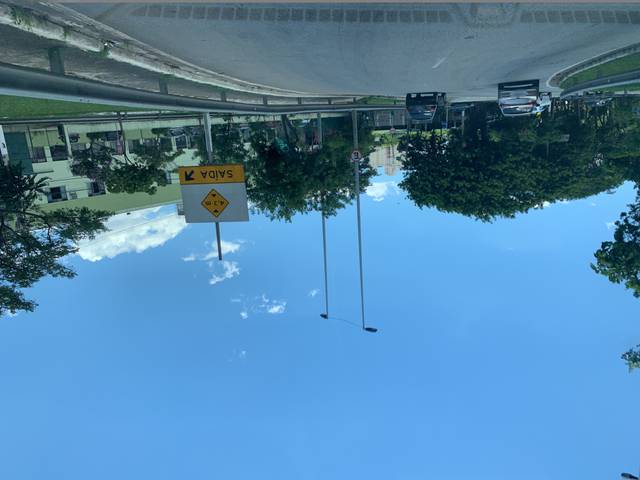
Region: Brazil
Coordinates: -23.516, -46.651